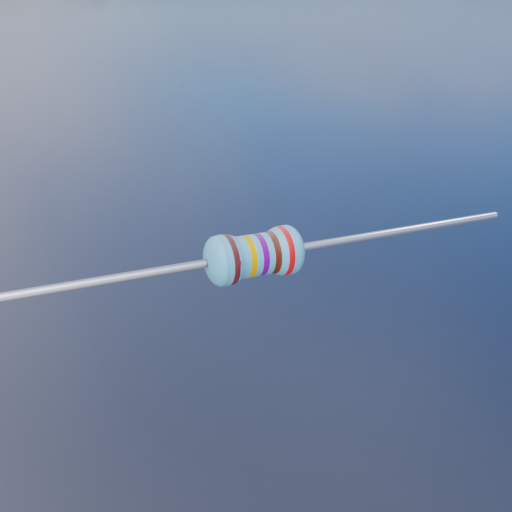
Resistor colour bands (in order): brown, gold, violet, brown, red